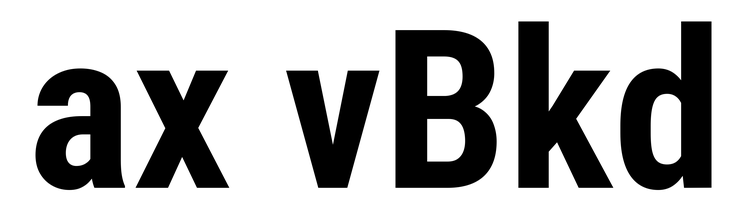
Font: Roboto_Condensed_Bold